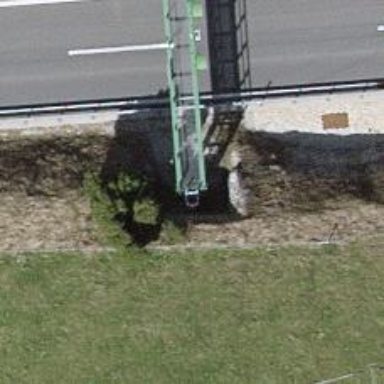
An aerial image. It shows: Gantry structure.